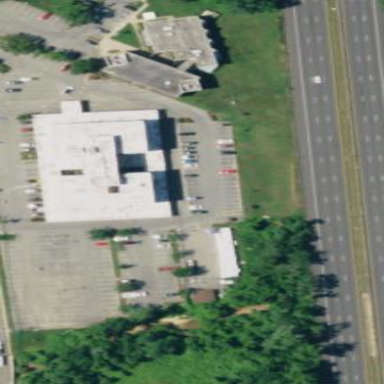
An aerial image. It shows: Commercial building.